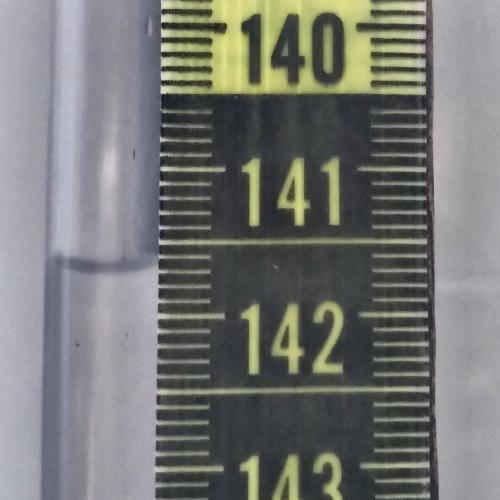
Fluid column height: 141.7 cm